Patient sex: M
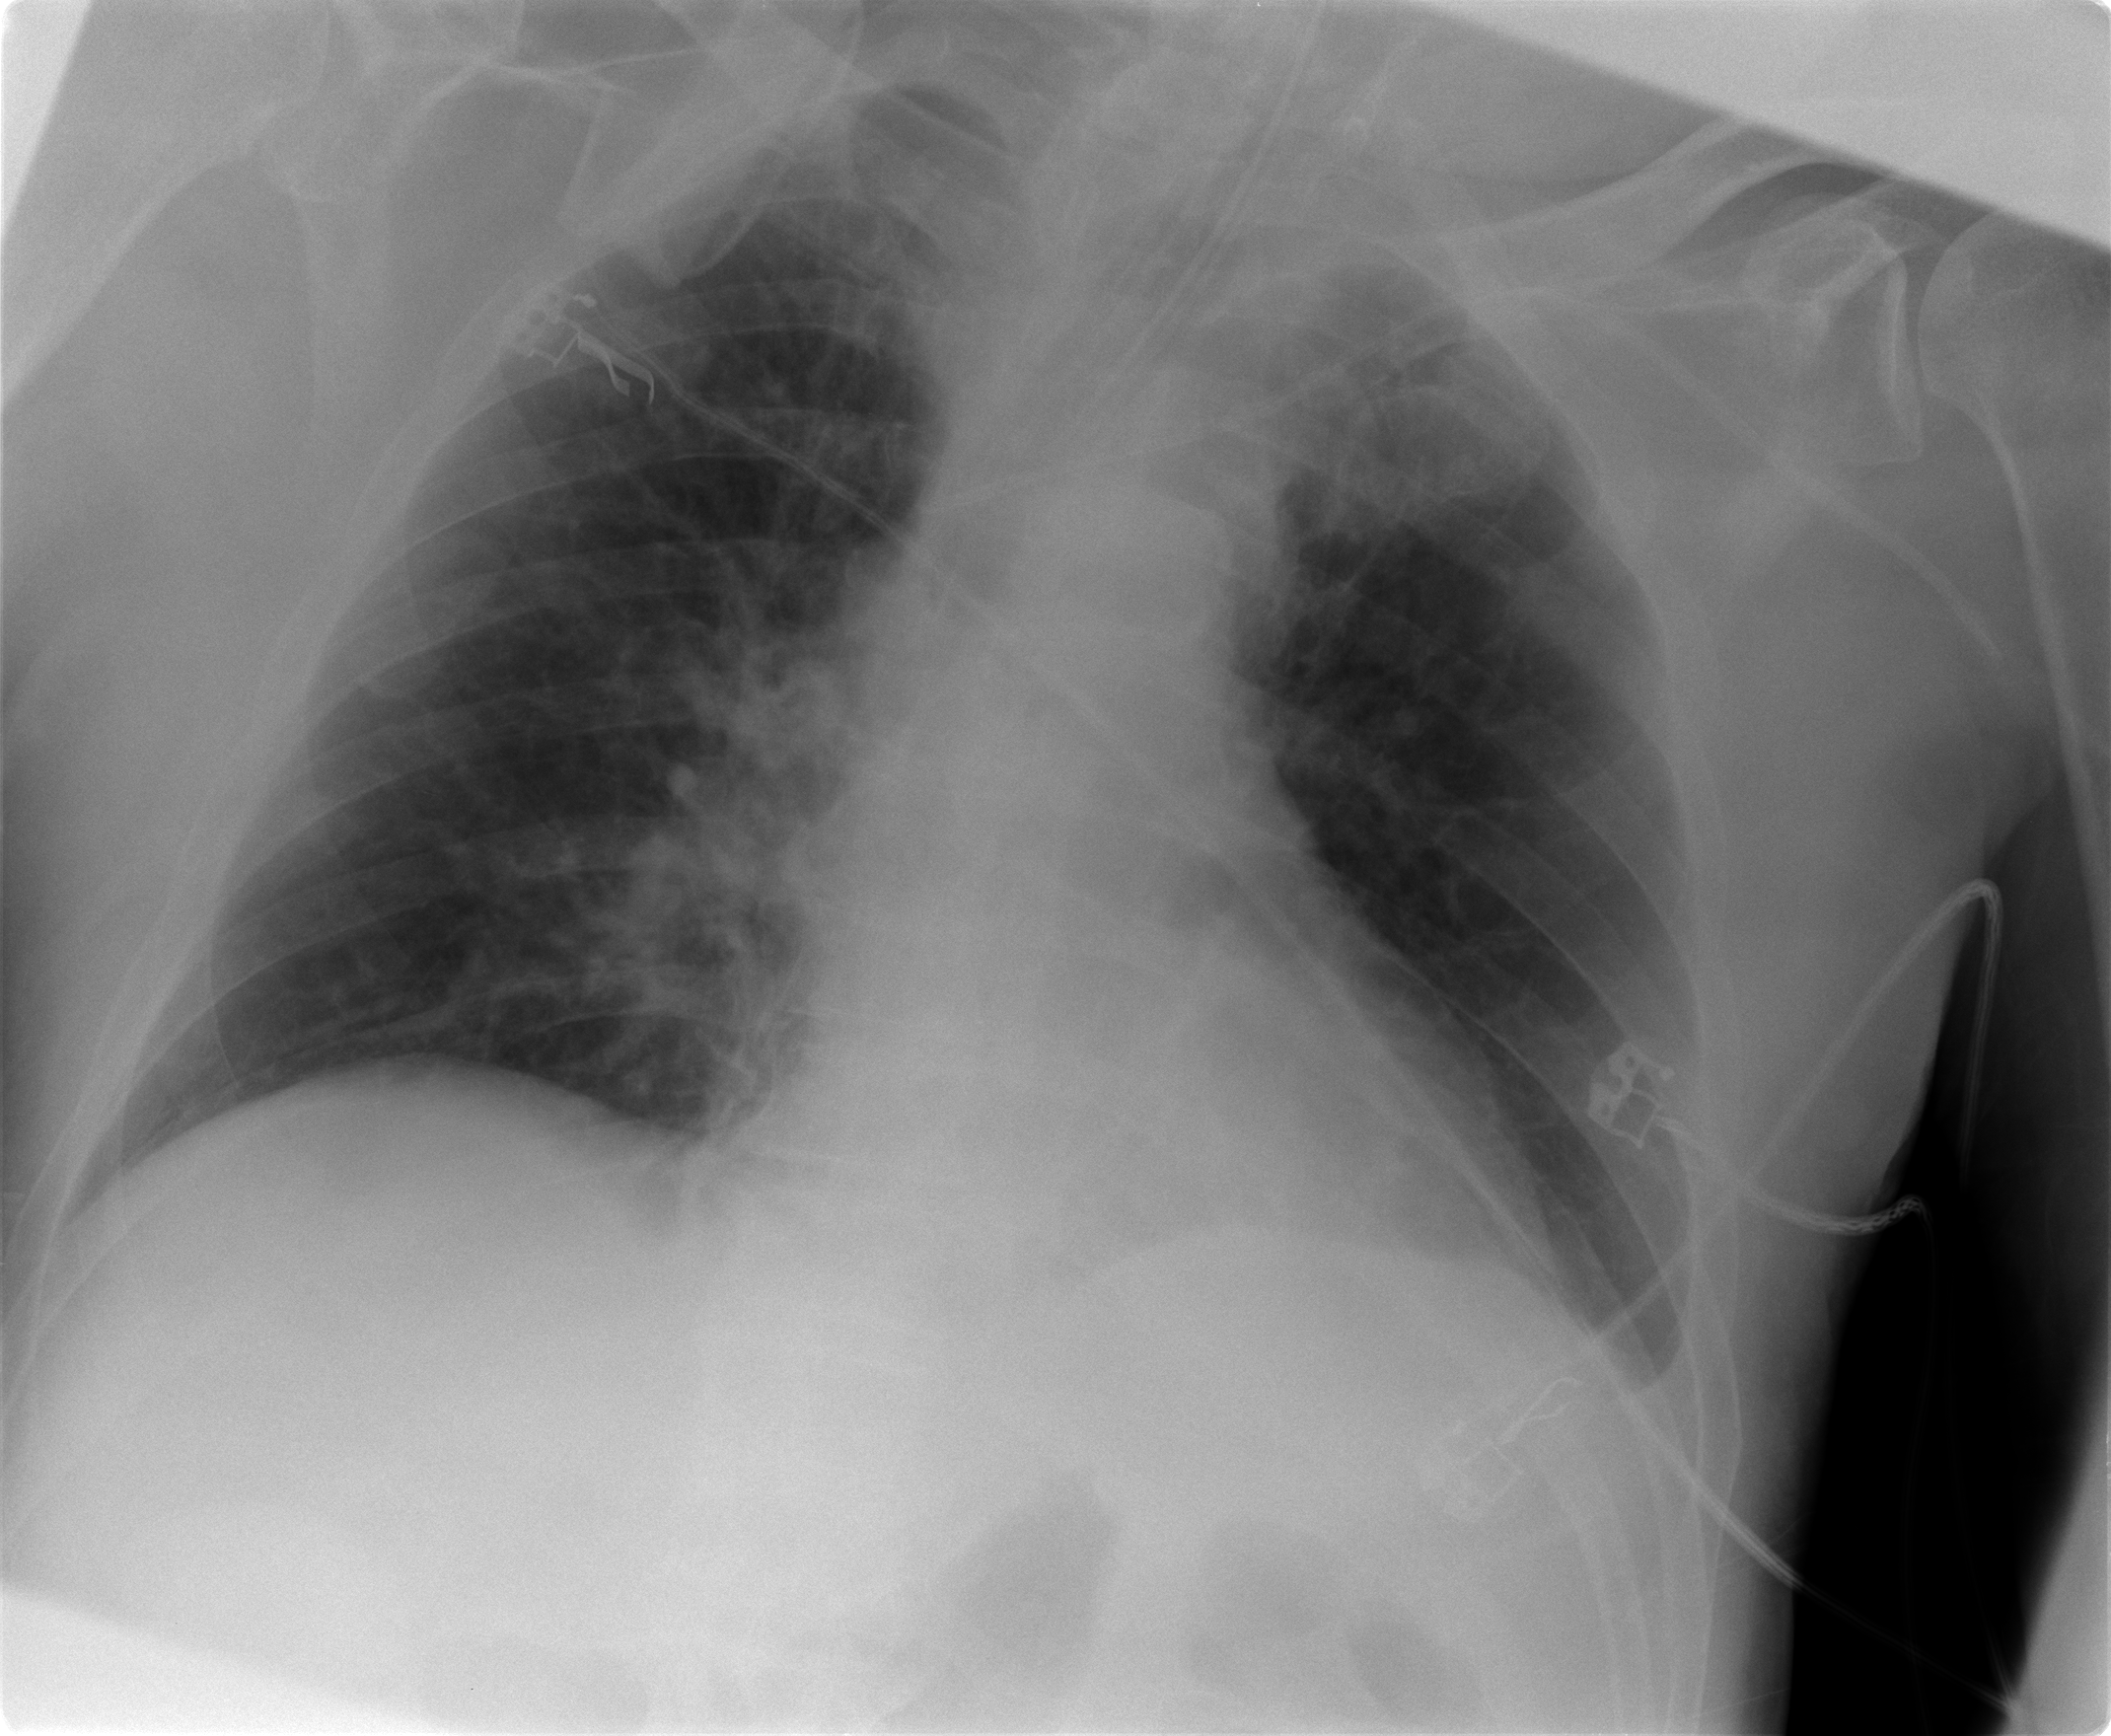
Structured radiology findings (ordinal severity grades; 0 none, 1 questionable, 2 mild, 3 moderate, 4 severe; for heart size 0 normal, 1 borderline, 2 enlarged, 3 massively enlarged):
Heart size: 0
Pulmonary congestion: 1
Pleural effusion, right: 0
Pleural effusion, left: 2
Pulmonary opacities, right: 0
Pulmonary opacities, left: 0
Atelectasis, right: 2
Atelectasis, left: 0